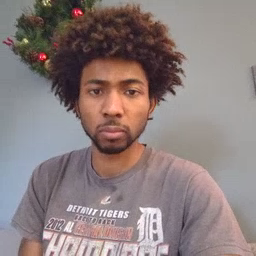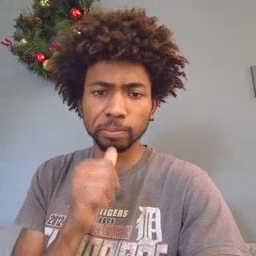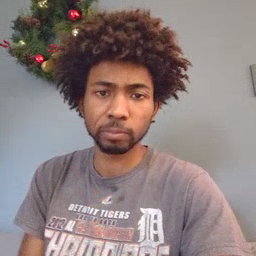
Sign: not